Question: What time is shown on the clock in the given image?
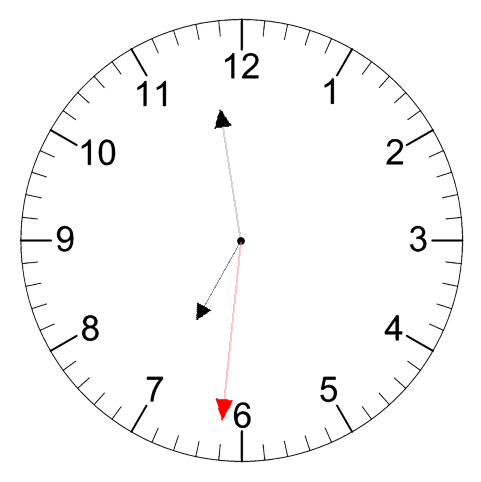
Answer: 06:58:31